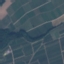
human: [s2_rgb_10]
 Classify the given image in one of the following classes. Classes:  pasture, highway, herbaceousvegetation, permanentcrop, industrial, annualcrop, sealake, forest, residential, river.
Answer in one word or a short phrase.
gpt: PermanentCrop